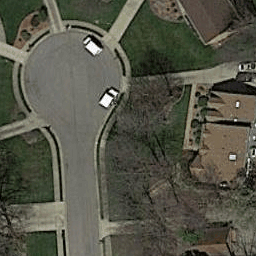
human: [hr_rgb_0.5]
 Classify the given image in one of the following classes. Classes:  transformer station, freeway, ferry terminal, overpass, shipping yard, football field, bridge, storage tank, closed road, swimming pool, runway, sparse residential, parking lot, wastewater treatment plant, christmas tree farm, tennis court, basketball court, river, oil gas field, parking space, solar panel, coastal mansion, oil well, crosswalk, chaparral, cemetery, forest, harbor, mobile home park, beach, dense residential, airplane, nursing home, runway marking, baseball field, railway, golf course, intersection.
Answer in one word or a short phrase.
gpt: closed road